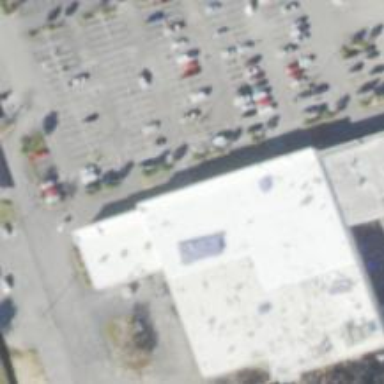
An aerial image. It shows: Parking space is available.